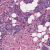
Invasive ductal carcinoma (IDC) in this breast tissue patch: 1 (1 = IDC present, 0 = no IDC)